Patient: sex M, age 45
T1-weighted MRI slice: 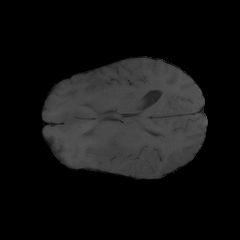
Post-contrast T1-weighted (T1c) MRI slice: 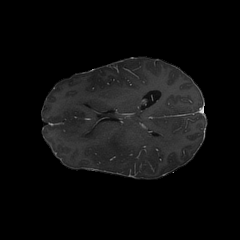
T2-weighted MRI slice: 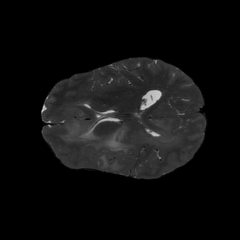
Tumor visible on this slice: yes
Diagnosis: Astrocytoma, IDH-mutant
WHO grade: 3